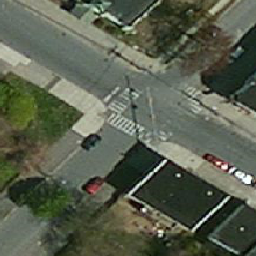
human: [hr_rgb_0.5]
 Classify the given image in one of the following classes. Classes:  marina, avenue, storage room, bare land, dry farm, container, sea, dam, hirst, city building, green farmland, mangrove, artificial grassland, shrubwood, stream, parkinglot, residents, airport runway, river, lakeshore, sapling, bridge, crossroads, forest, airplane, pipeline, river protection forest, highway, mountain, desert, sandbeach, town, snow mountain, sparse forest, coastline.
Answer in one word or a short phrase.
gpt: crossroads